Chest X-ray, AP view. Patient: 24 years old, sex F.
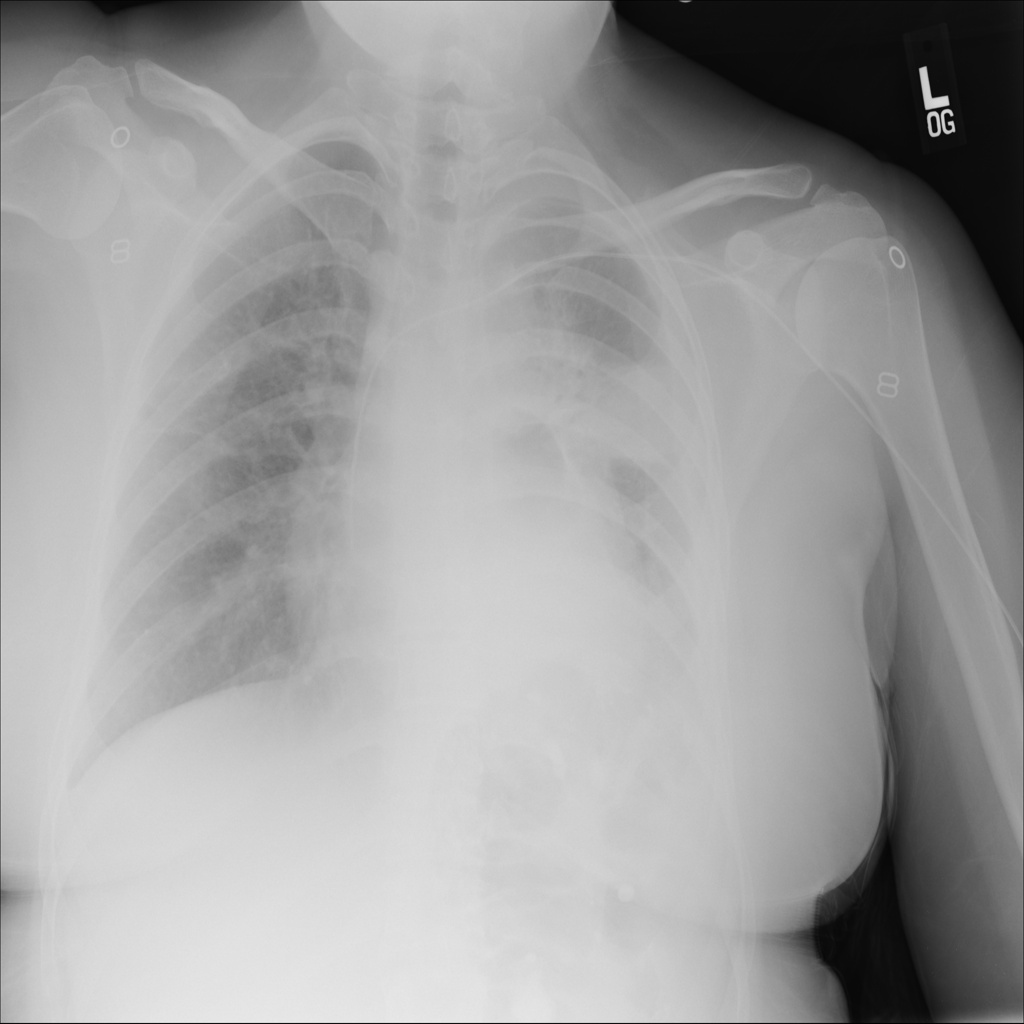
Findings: Mass